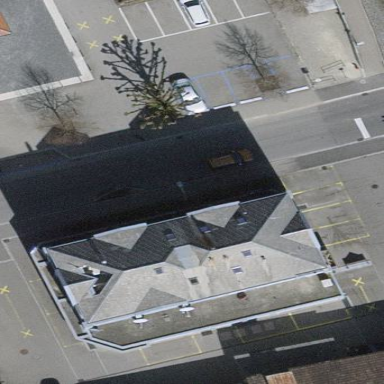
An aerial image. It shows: Building with hipped roof shape.